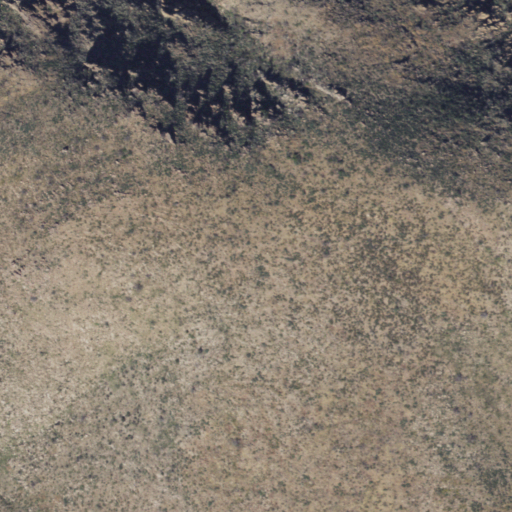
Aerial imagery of mountain in Arizona named Music Mountain containing grassland and evergreen forest